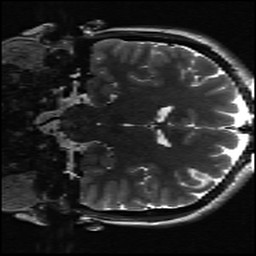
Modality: inplaneT2
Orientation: coronal